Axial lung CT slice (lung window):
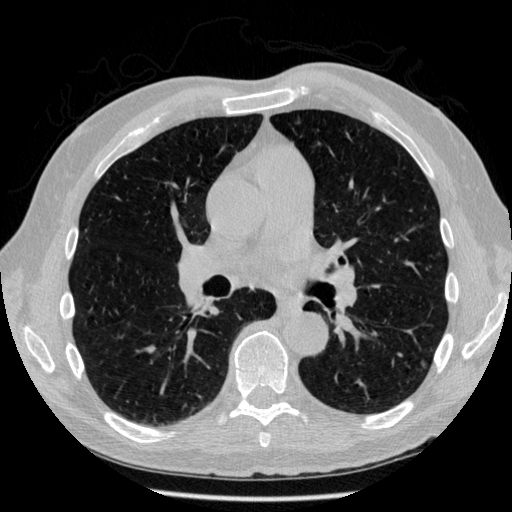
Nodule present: yes
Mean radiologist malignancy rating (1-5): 3